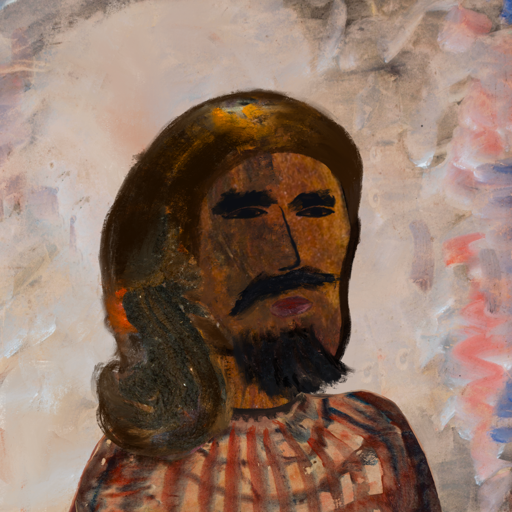
Background: Roy_Bahadur, Head And Neck Side: Mosgoul, Face Side: Mosgoul, Bust: Orphan, Hair Side: Gypsy_Queen, Head Accessory: Blank, Second Necklace: Blank, Necklace: Blank, Baby: Blank